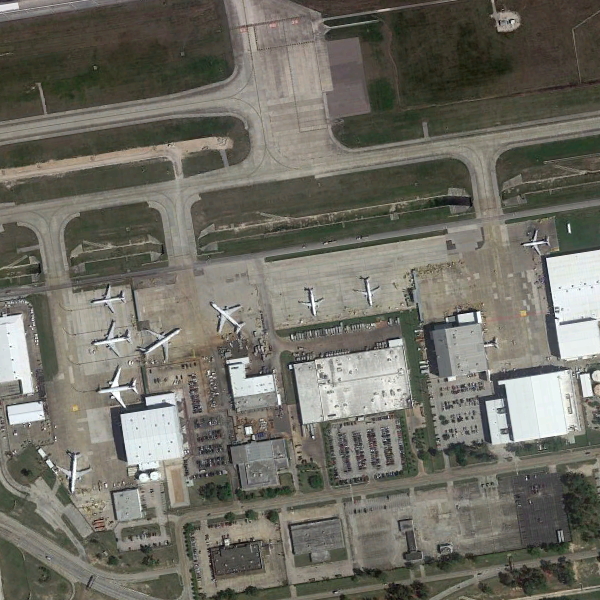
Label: Airport